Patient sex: M
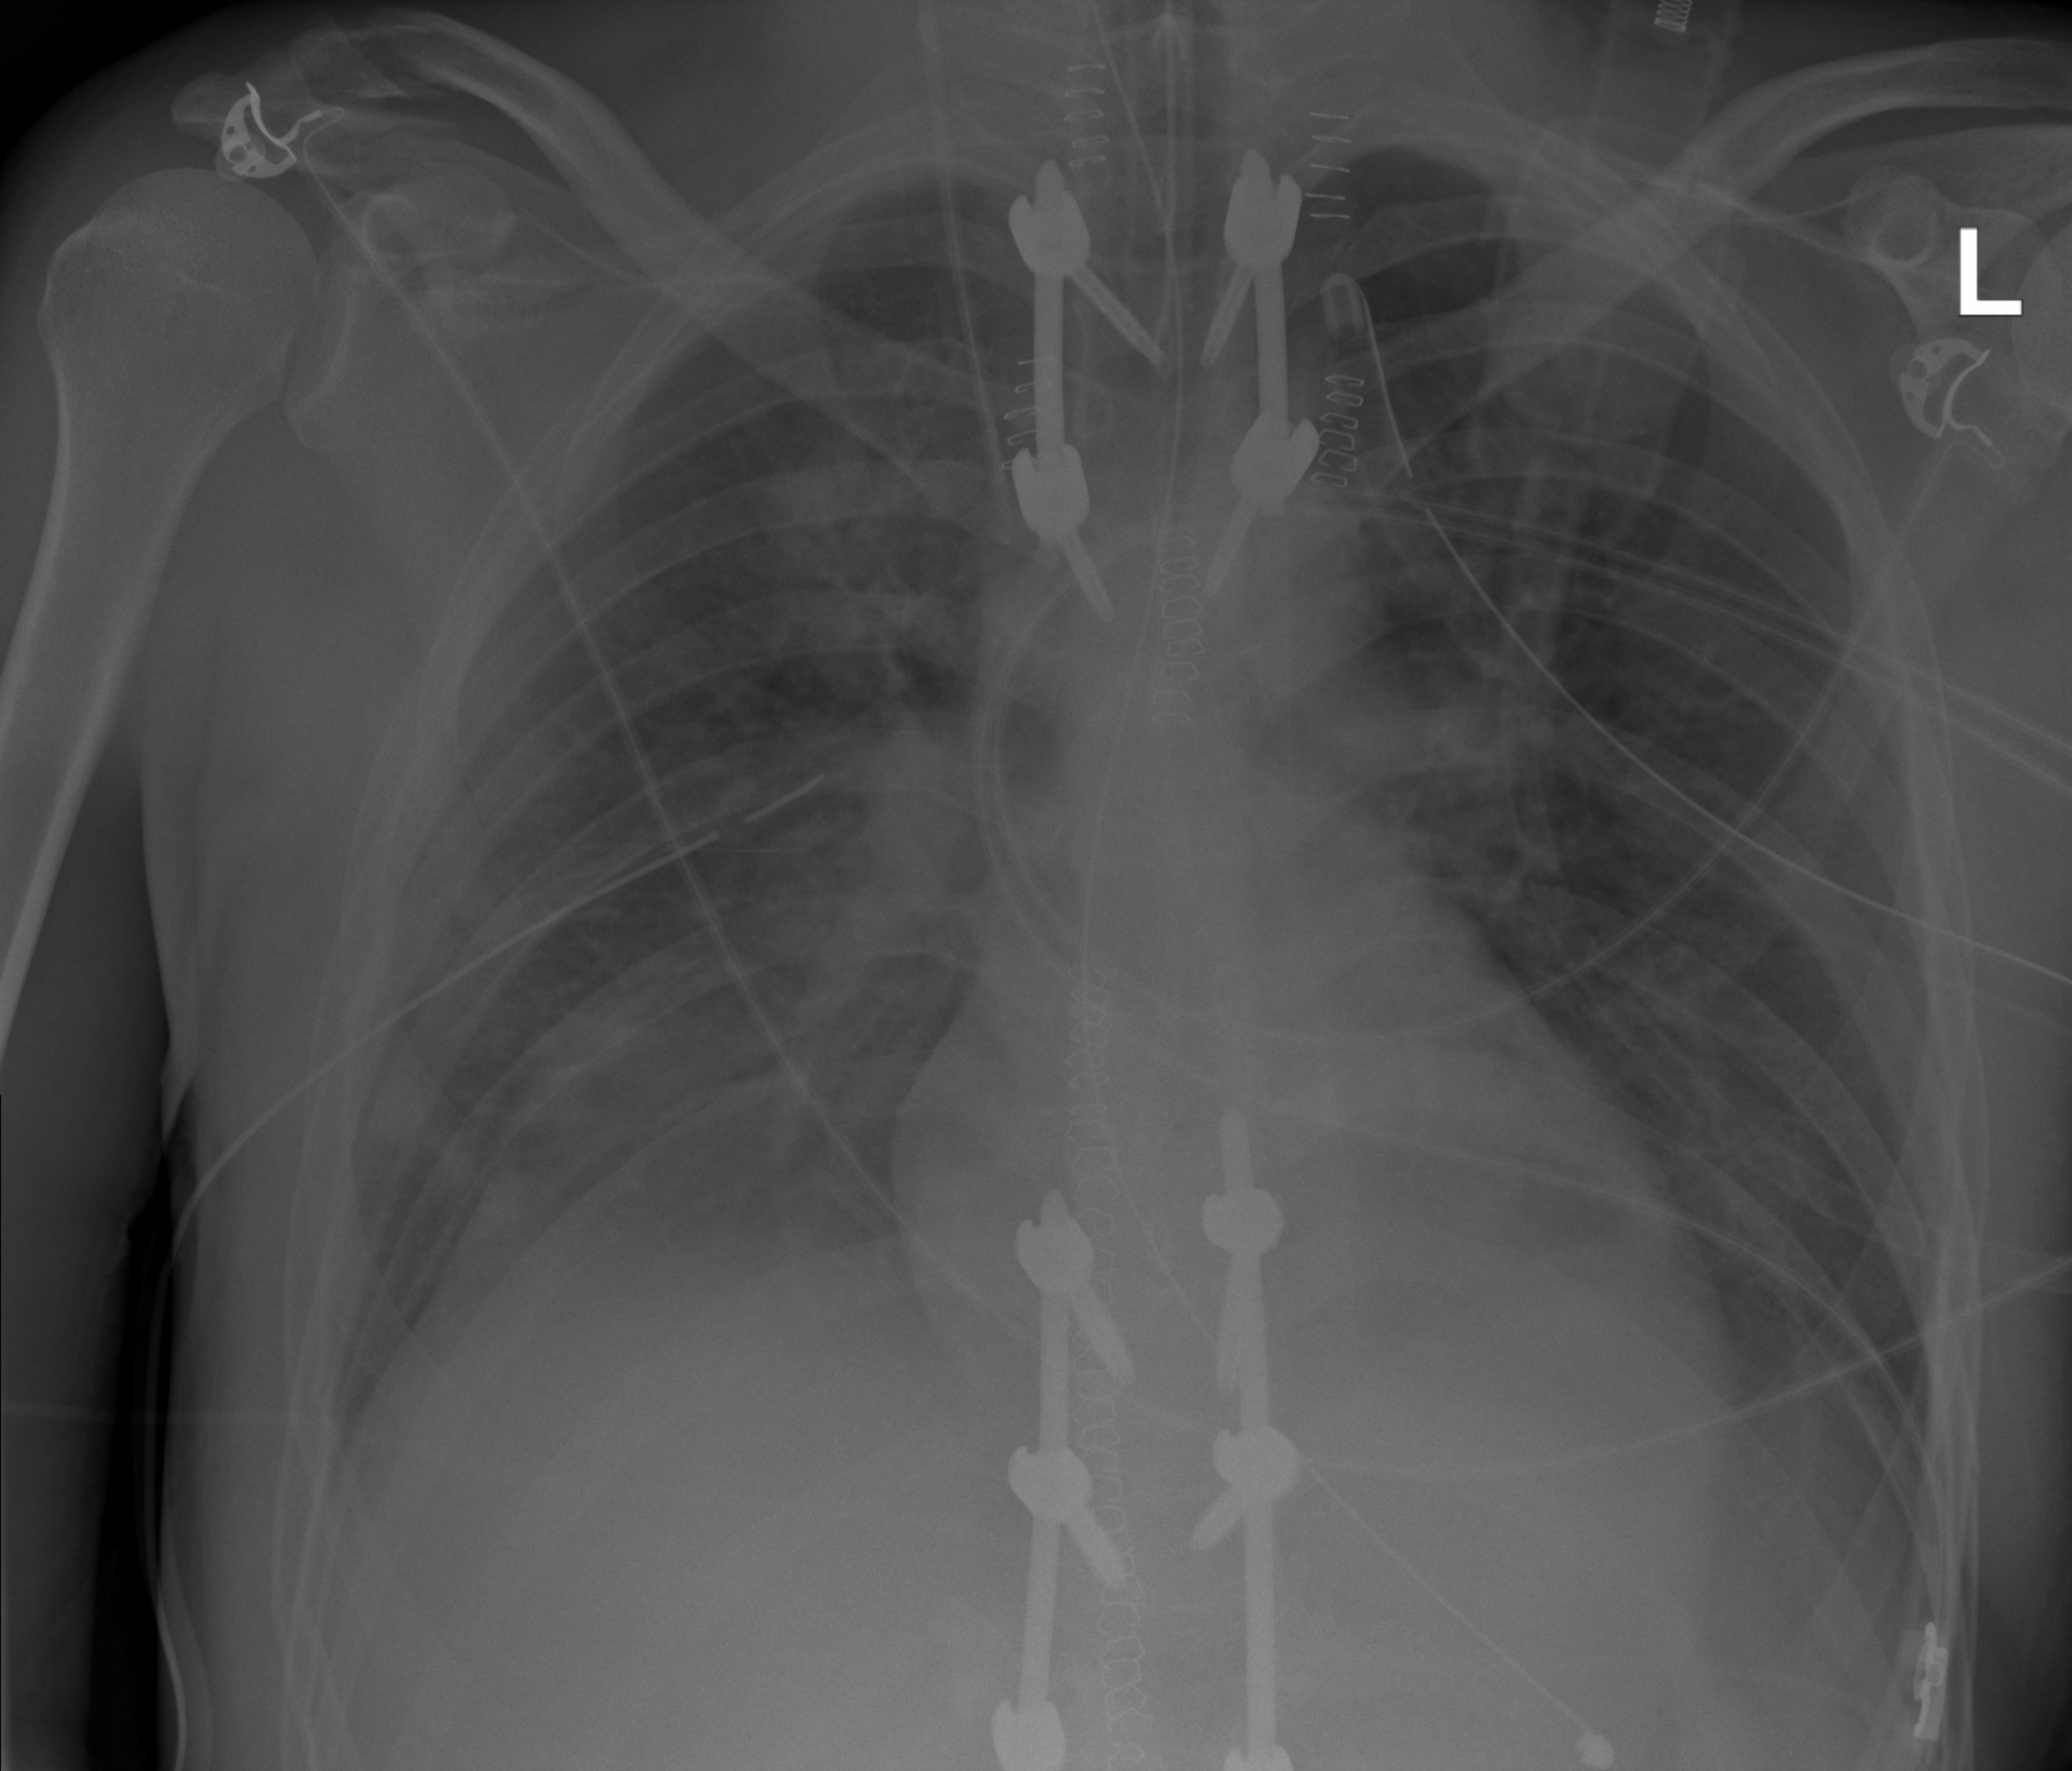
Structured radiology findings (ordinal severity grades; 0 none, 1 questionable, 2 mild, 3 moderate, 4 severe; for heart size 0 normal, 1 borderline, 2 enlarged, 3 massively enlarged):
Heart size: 0
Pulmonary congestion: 0
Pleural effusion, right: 1
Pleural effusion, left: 1
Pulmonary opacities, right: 3
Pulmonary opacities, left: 2
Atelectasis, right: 3
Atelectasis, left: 2